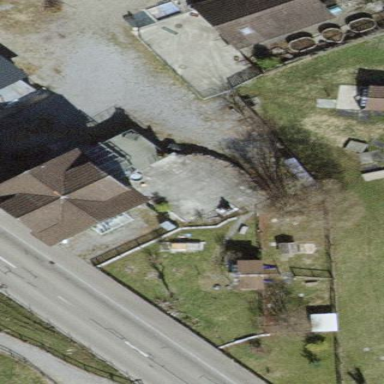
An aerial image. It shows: Detached building.